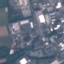
Land use / land cover class: Industrial